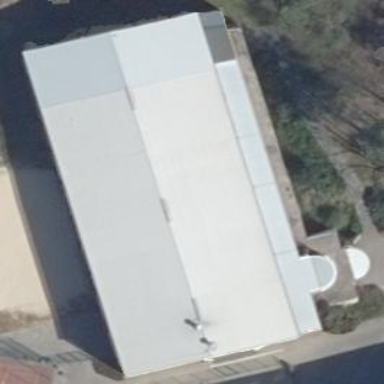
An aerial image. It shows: Sports centre building.